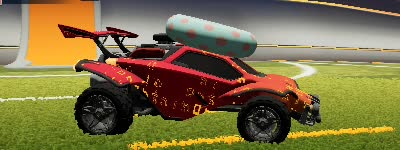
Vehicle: octane